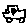
Label: car